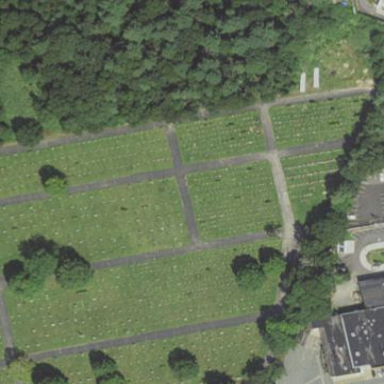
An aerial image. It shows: Cemetery.